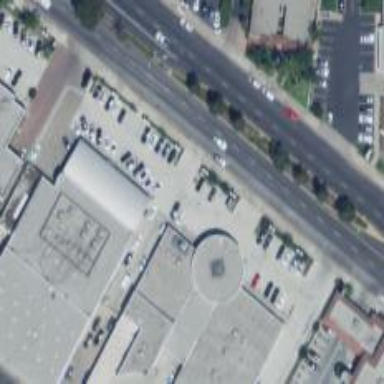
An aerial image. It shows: Commercial building used for car-related activities.